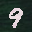
Label: 9